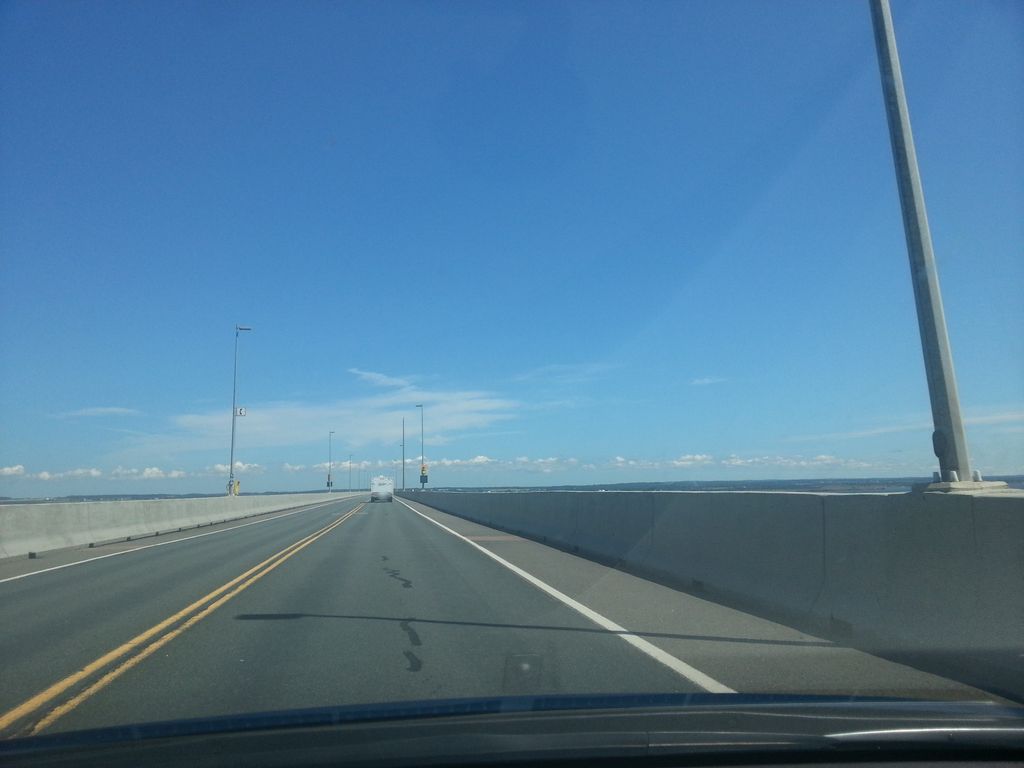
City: charlottetown